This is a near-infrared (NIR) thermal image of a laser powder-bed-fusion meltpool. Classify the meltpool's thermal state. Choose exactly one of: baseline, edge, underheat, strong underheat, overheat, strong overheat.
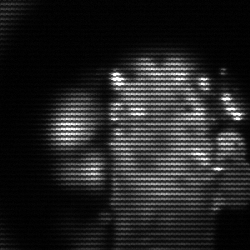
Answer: strong underheat